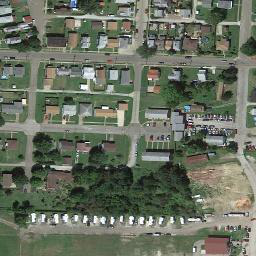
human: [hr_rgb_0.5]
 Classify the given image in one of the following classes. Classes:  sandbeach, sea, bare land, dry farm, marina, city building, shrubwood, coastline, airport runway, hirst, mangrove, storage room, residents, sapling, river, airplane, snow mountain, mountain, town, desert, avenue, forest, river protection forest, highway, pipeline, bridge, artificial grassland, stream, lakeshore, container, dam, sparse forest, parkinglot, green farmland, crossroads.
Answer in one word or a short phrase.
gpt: town